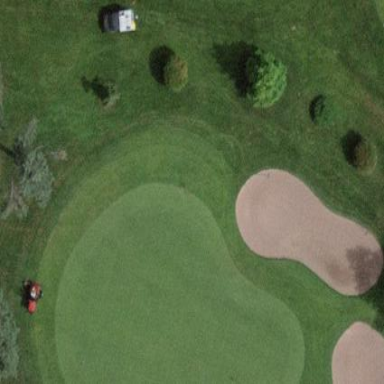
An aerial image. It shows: Bunker on golf course.